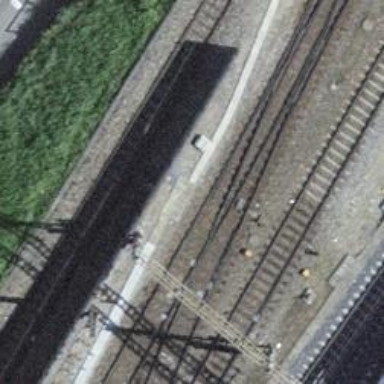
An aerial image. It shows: Railway yard with electrified tracks and single track.